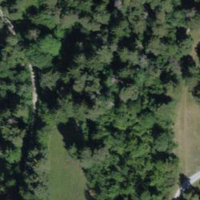
EUNIS habitat code: 43
Species observed at this site:
Salix caprea
Aporia crataegi
Prunus padus
Lathyrus vernus